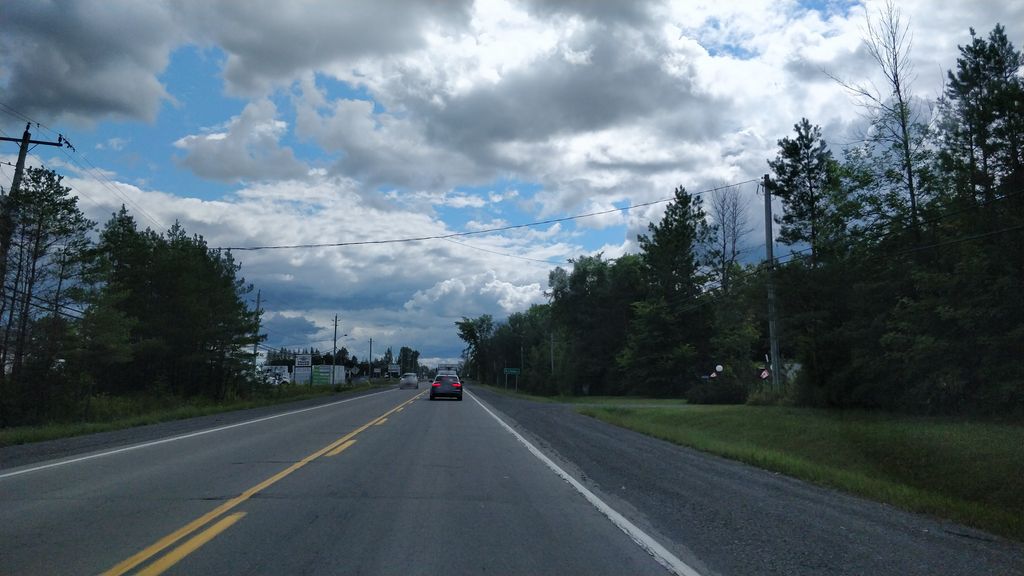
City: ottawa-gatineau